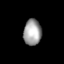
Tissue: lung
Cell type: Endothelial cells
Senescence score: 0.6167
Nuclear area (px): 453
Mean DAPI intensity: 160.417